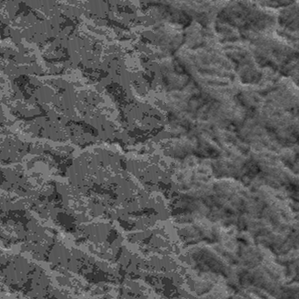
Label: frost